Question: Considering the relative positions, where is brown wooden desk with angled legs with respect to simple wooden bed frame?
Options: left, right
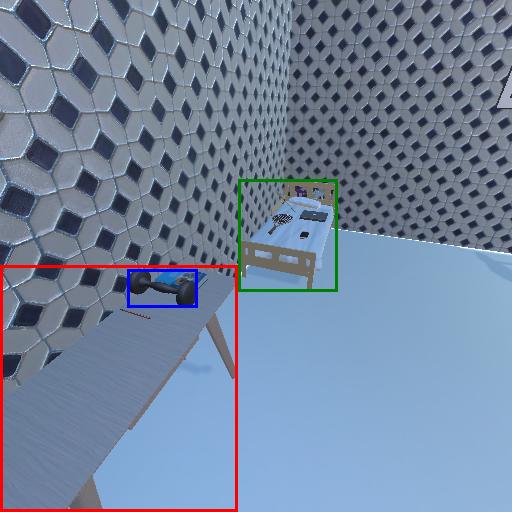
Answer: left